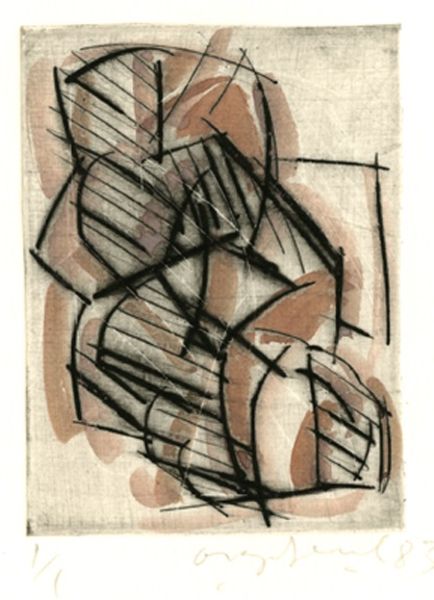
Titel: No. 657, No. 657
Künstler: Oleg Kudriashov
Standort: Amherst (Massachusetts, USA)
Institution: Mead Art Museum, Amherst College
Schlagwörter: red, black, pink, brown, paper, line, abstract, pastel, lines, shapes, chalk, canvas, cream, hash